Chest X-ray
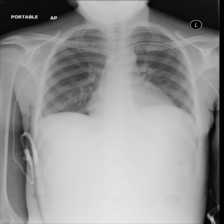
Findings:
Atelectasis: negative
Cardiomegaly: negative
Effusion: negative
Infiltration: negative
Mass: negative
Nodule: negative
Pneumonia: negative
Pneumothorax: negative
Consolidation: negative
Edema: negative
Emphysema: negative
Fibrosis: negative
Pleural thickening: negative
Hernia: negative